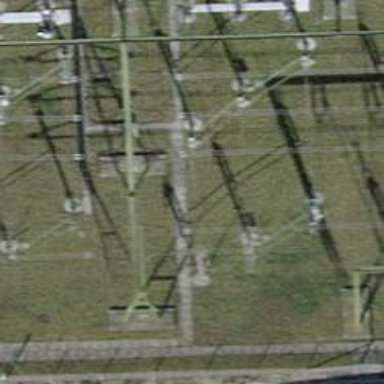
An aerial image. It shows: Insulator used in power systems.